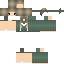
A female human skin with medium skin, wearing brown long hair dressed in a green hoodie and brown pants, featuring a closed mouth.